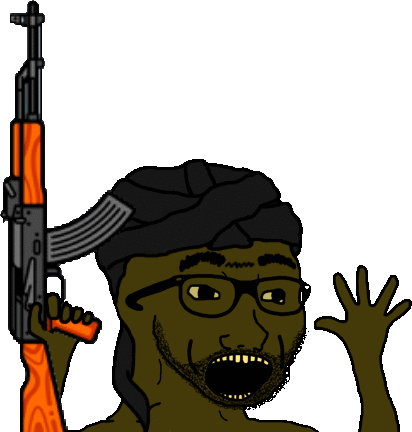
Label: 5_Soyjak